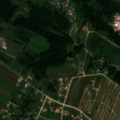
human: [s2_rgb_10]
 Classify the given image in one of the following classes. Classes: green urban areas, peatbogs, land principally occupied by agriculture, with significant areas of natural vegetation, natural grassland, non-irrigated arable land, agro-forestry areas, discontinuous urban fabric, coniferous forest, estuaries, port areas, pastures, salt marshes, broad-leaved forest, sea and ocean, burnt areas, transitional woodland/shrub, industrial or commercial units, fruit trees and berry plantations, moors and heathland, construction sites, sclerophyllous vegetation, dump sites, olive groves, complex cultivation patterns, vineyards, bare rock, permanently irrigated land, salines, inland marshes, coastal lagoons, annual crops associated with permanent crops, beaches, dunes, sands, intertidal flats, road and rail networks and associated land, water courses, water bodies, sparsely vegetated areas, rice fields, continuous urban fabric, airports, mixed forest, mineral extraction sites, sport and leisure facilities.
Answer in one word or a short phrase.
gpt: discontinuous urban fabric, industrial or commercial units, non-irrigated arable land, pastures, complex cultivation patterns, broad-leaved forest, transitional woodland/shrub